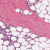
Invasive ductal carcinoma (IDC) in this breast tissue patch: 0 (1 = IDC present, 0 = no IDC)